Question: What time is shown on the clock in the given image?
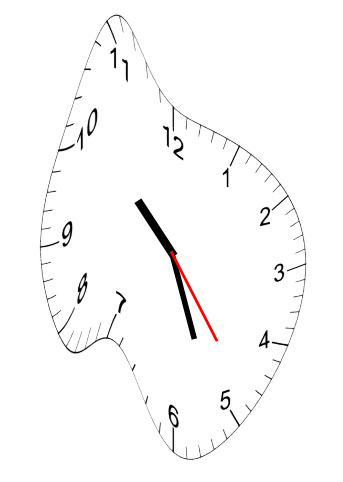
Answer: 10:26:24